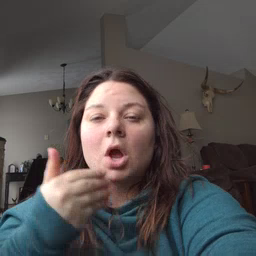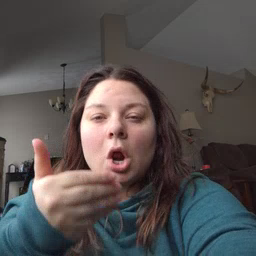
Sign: close